Question: I've got following table schema and values:

What i want to achieve is to get the list of the provider ids (id_provider) which match multiple criterias, for example:
- -
Is this possible with that kind of structure?
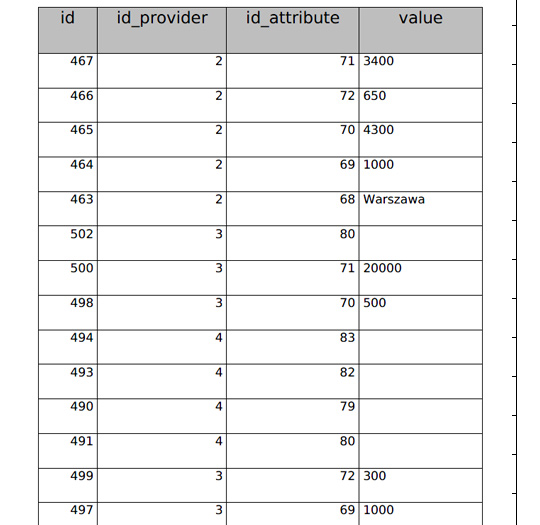
Answer: You are combining values from different rows, so think 'group by' and 'having'. Your first query is:
'''
select id_provider
from
group by id_provider
having max(id_attribute = 71 and value = '3400') > 0 and
max(id_attribute = 70 and value = '4300') > 0;
'''
And the second:
'''
select id_provider
from
group by id_provider
having max(id_attribute = 72 and value between '200' and '700') > 0;
'''
Note the quotes are because the value column is really a string. If you need numeric comparisons, you may need to convert to numbers.